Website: crate-barrel
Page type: billing-address
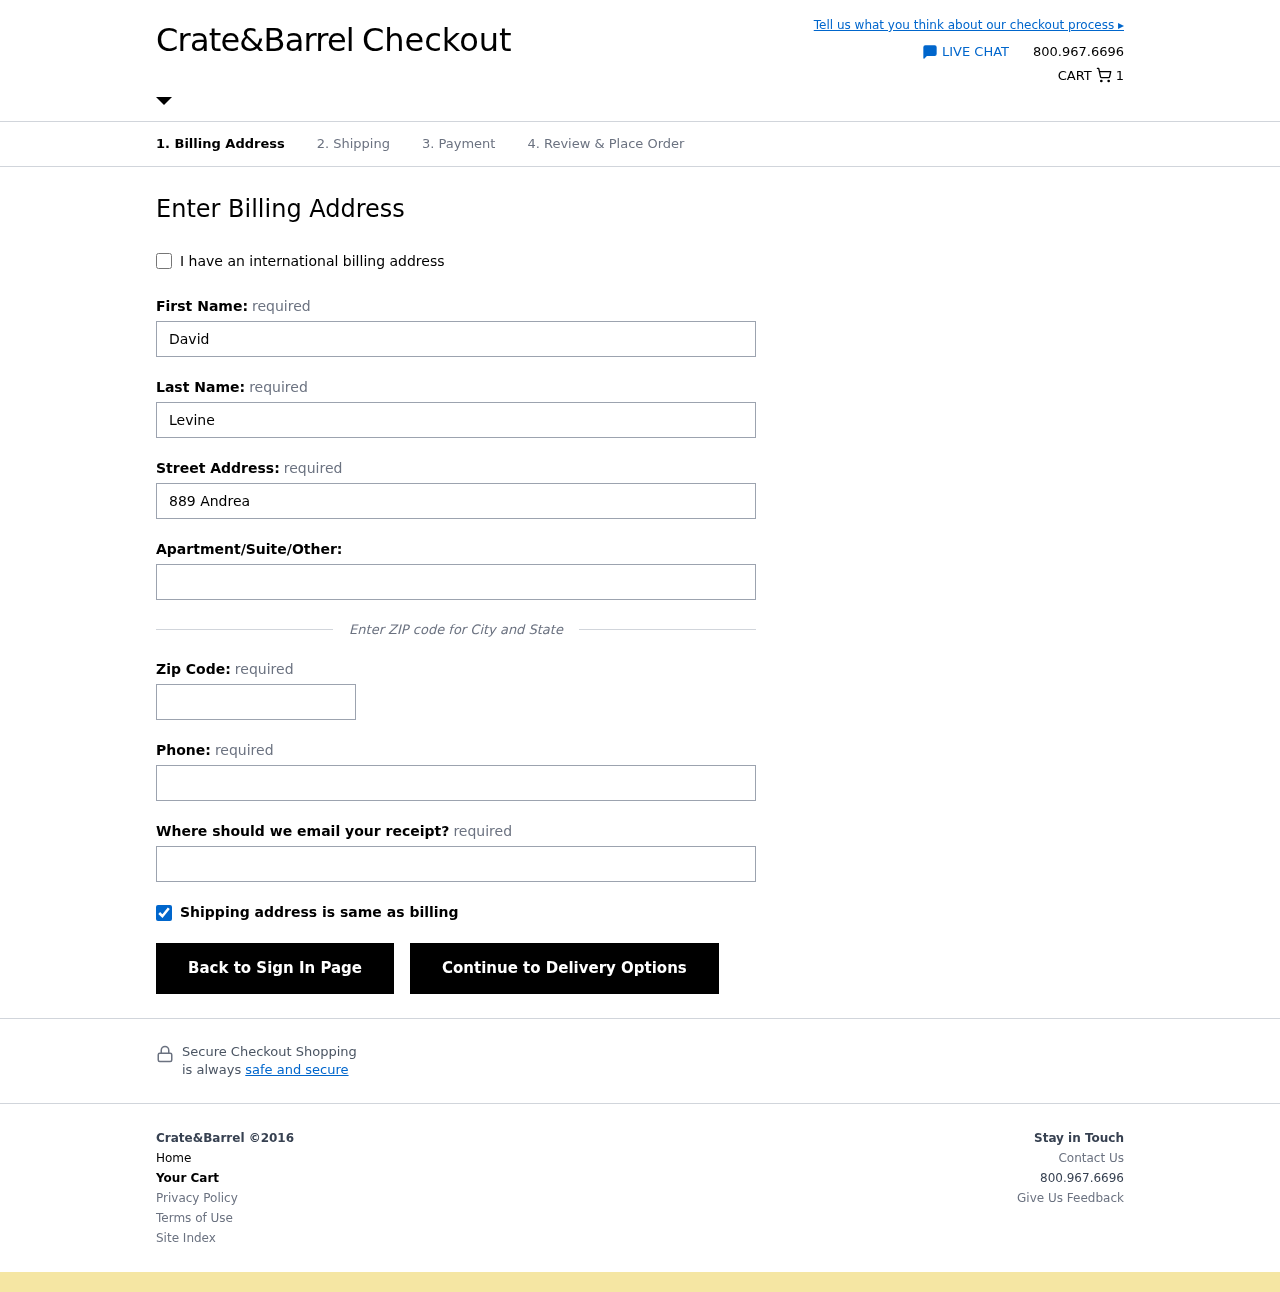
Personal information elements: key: PII_EMAIL
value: davidlevine@yahoo.com
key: PII_FIRSTNAME
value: David
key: PII_LASTNAME
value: Levine
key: PII_PHONE
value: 6006910312
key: PII_POSTCODE
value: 38968
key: PII_STREET
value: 889 Andrea Islands
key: PII_STREET2
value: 03810 Nelson Creek
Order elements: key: ORDER_NUM_ITEMS
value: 1